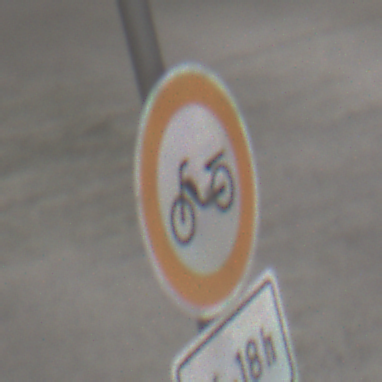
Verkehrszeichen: VerbotMofas
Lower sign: ZeitangabenOhneBeschraenkungAufWochentage1
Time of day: Midday
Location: Roofed (Urban)
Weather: Overcast
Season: NotSpecified
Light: Artificial